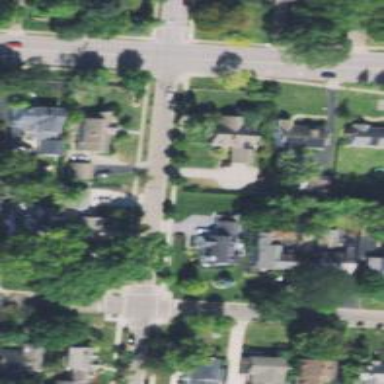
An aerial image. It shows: Residential driveway serving as service road.